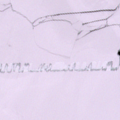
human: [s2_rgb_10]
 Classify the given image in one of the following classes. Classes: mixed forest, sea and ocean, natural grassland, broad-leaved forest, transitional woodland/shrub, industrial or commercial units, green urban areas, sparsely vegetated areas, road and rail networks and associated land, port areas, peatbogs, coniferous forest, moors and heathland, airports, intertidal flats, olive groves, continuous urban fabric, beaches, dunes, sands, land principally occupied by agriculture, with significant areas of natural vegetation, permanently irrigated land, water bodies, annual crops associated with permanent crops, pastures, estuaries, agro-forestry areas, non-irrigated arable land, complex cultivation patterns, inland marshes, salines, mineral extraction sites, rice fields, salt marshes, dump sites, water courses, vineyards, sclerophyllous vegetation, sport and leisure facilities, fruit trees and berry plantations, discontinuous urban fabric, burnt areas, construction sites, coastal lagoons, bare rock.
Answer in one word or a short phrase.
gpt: sea and ocean